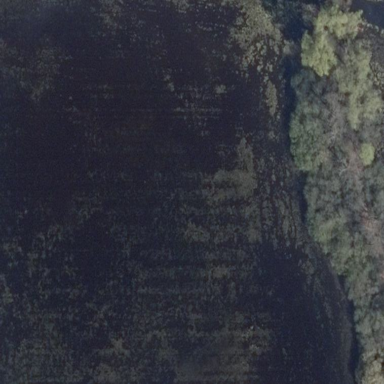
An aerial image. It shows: Wetland area characterized by wet meadow.